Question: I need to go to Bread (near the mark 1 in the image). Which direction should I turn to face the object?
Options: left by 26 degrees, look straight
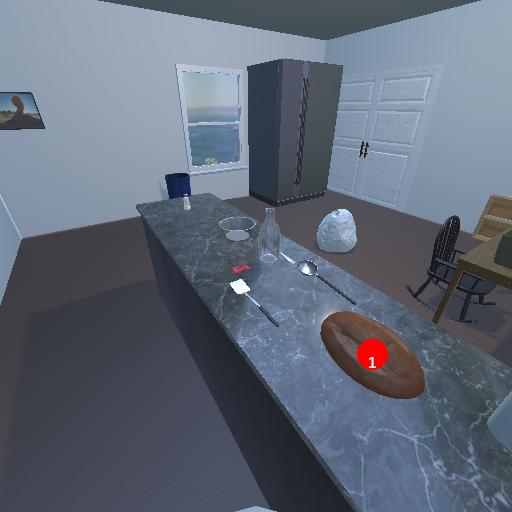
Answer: left by 26 degrees